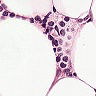
Metastatic tissue present: yes